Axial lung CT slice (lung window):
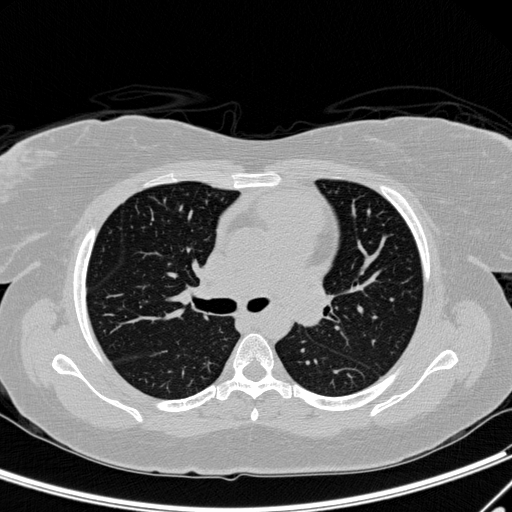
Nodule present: no